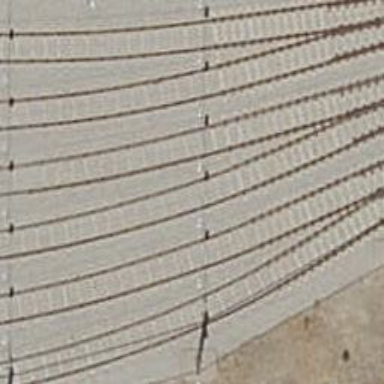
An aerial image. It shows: Yard with electrified contact line.